Interaction volume radius: 5 \u00c5
Interaction volume height: 20 \u00c5
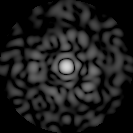
Disorder parameter: 0.8585